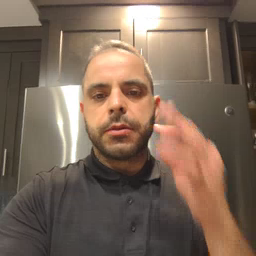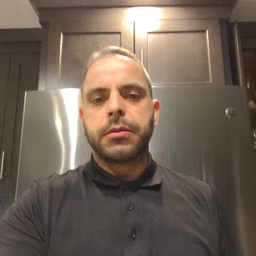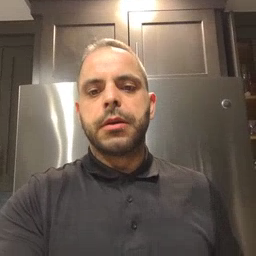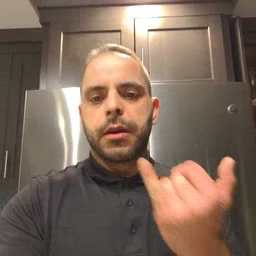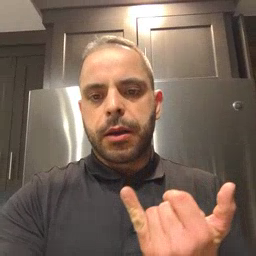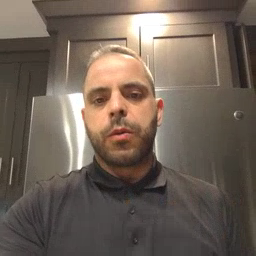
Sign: now